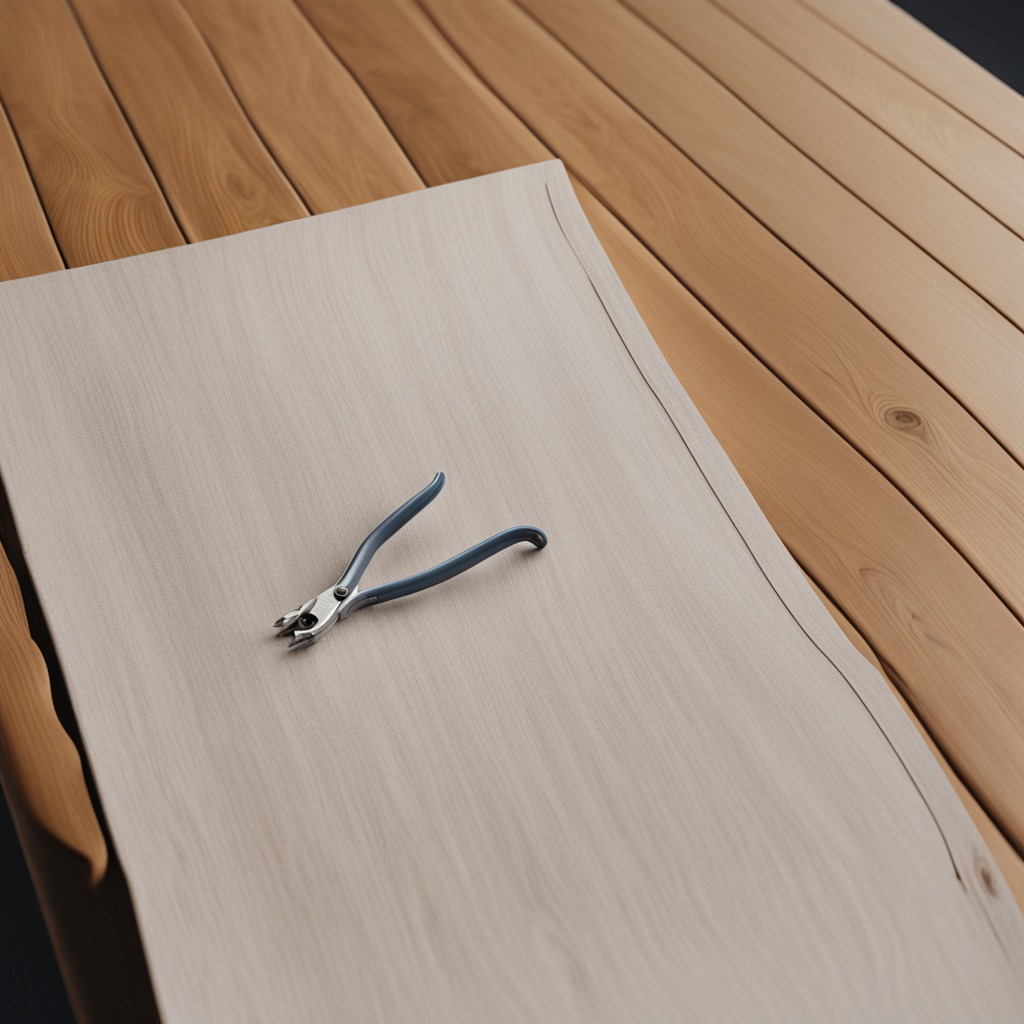
A plier lying on a wooden table in an outdoor workshop during daytime bright natural light soft shadows worn but beneath the cloth